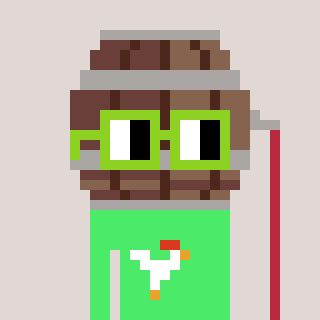
a pixel art character with square light green glasses, a wine barrel-shaped head and a teal-colored body on a warm background